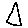
Label: triangle